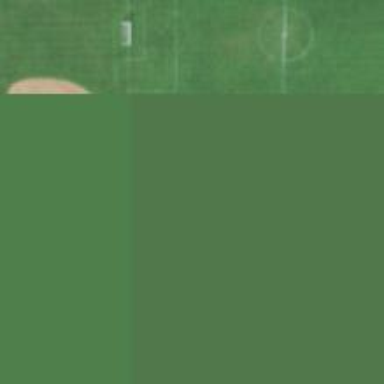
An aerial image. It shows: Baseball pitch for leisure and sports activities.